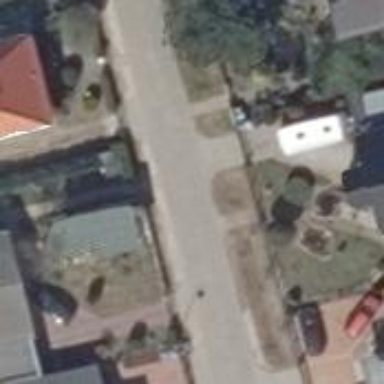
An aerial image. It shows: Footway along the road.